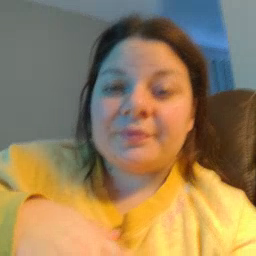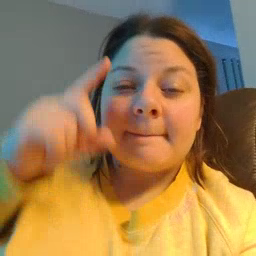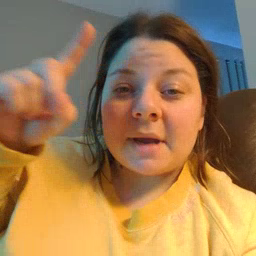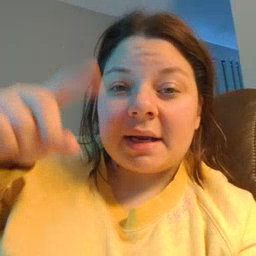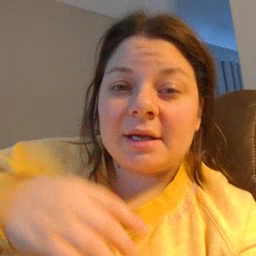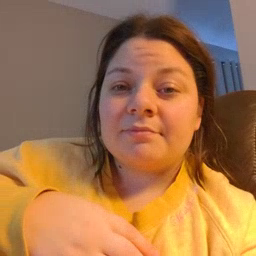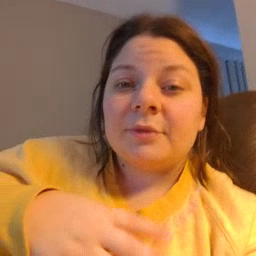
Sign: penny